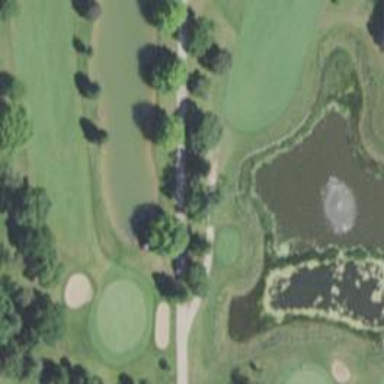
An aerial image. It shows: Golf hole.